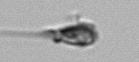
Label: Asterionellopsis_glacialis